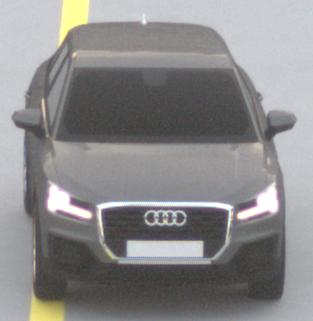
Make: Audi
Model: Q2
Model produced from: 2016
Model produced until: 2020
Doors: 5
Color: gray
Road condition: dry road
Daytime: sunrise or sunset
Contrast: low contrast